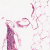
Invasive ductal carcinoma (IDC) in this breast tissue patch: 0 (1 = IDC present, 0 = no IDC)